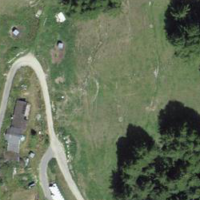
EUNIS habitat code: 43
Species observed at this site:
Tanacetum vulgare